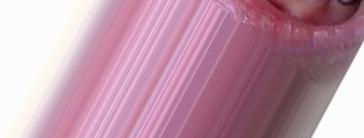
Condition: Tooth Discoloration